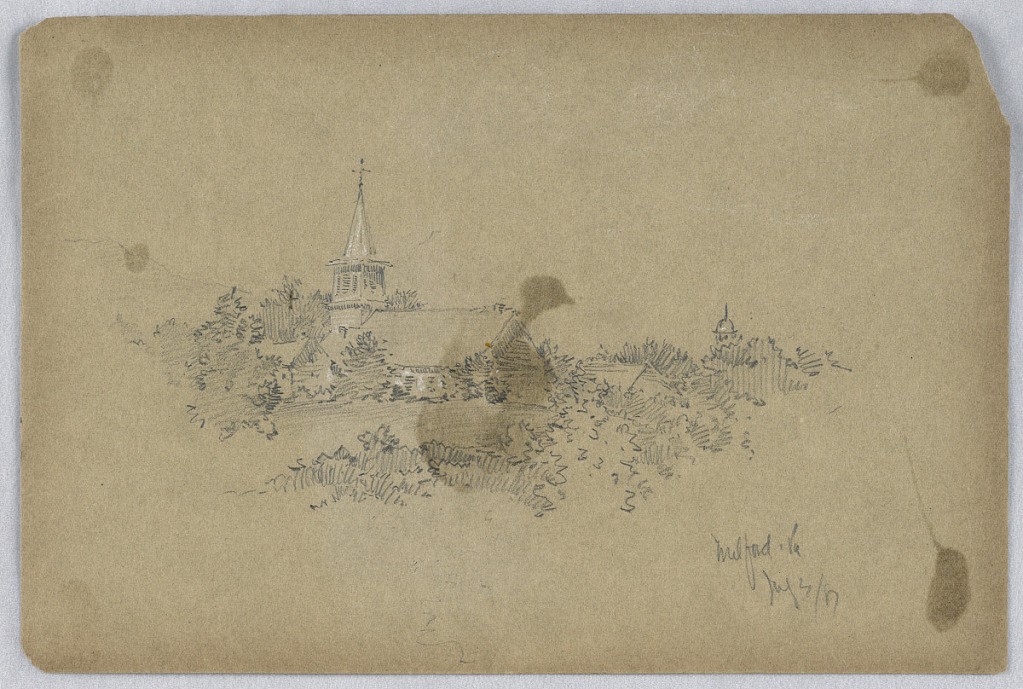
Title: Milford, Va.
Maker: Arnold William Brunner, American, 1857–1925
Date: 1887
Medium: Graphite and white heightening on brown paper
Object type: Drawing
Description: Sketch of rooftops, roof of church with steeple, with shrubbery around.